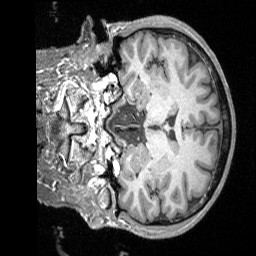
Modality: T1w
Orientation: coronal
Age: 33
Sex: male
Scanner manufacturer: siemens
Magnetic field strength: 3 T
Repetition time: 1.9 s
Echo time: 0.00252 s